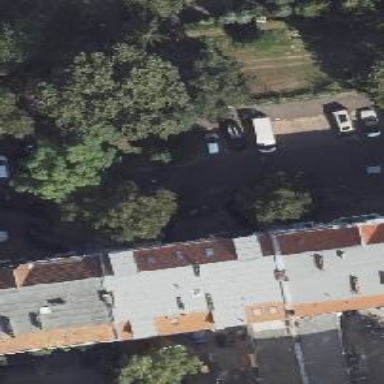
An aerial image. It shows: Bicycle parking located on the sidewalk.